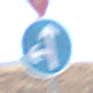
Verkehrszeichen: VorgeschriebeneFahrtrichtungGeradeausOderLinks
Zusatzzeichen oben: VorfahrtGewaehren
Umgebung: Outdoor, RoadRail
Tageszeit: Midday
Wetter: Clear
Licht: Natural
Jahreszeit: Summer
Kontrast: HighContrast